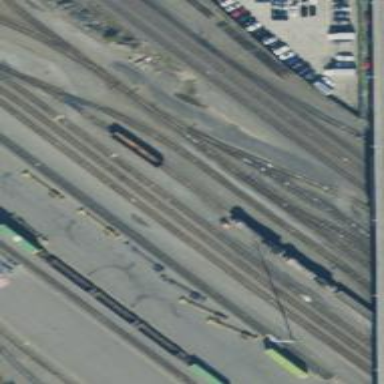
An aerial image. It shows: Railway yard.